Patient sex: M
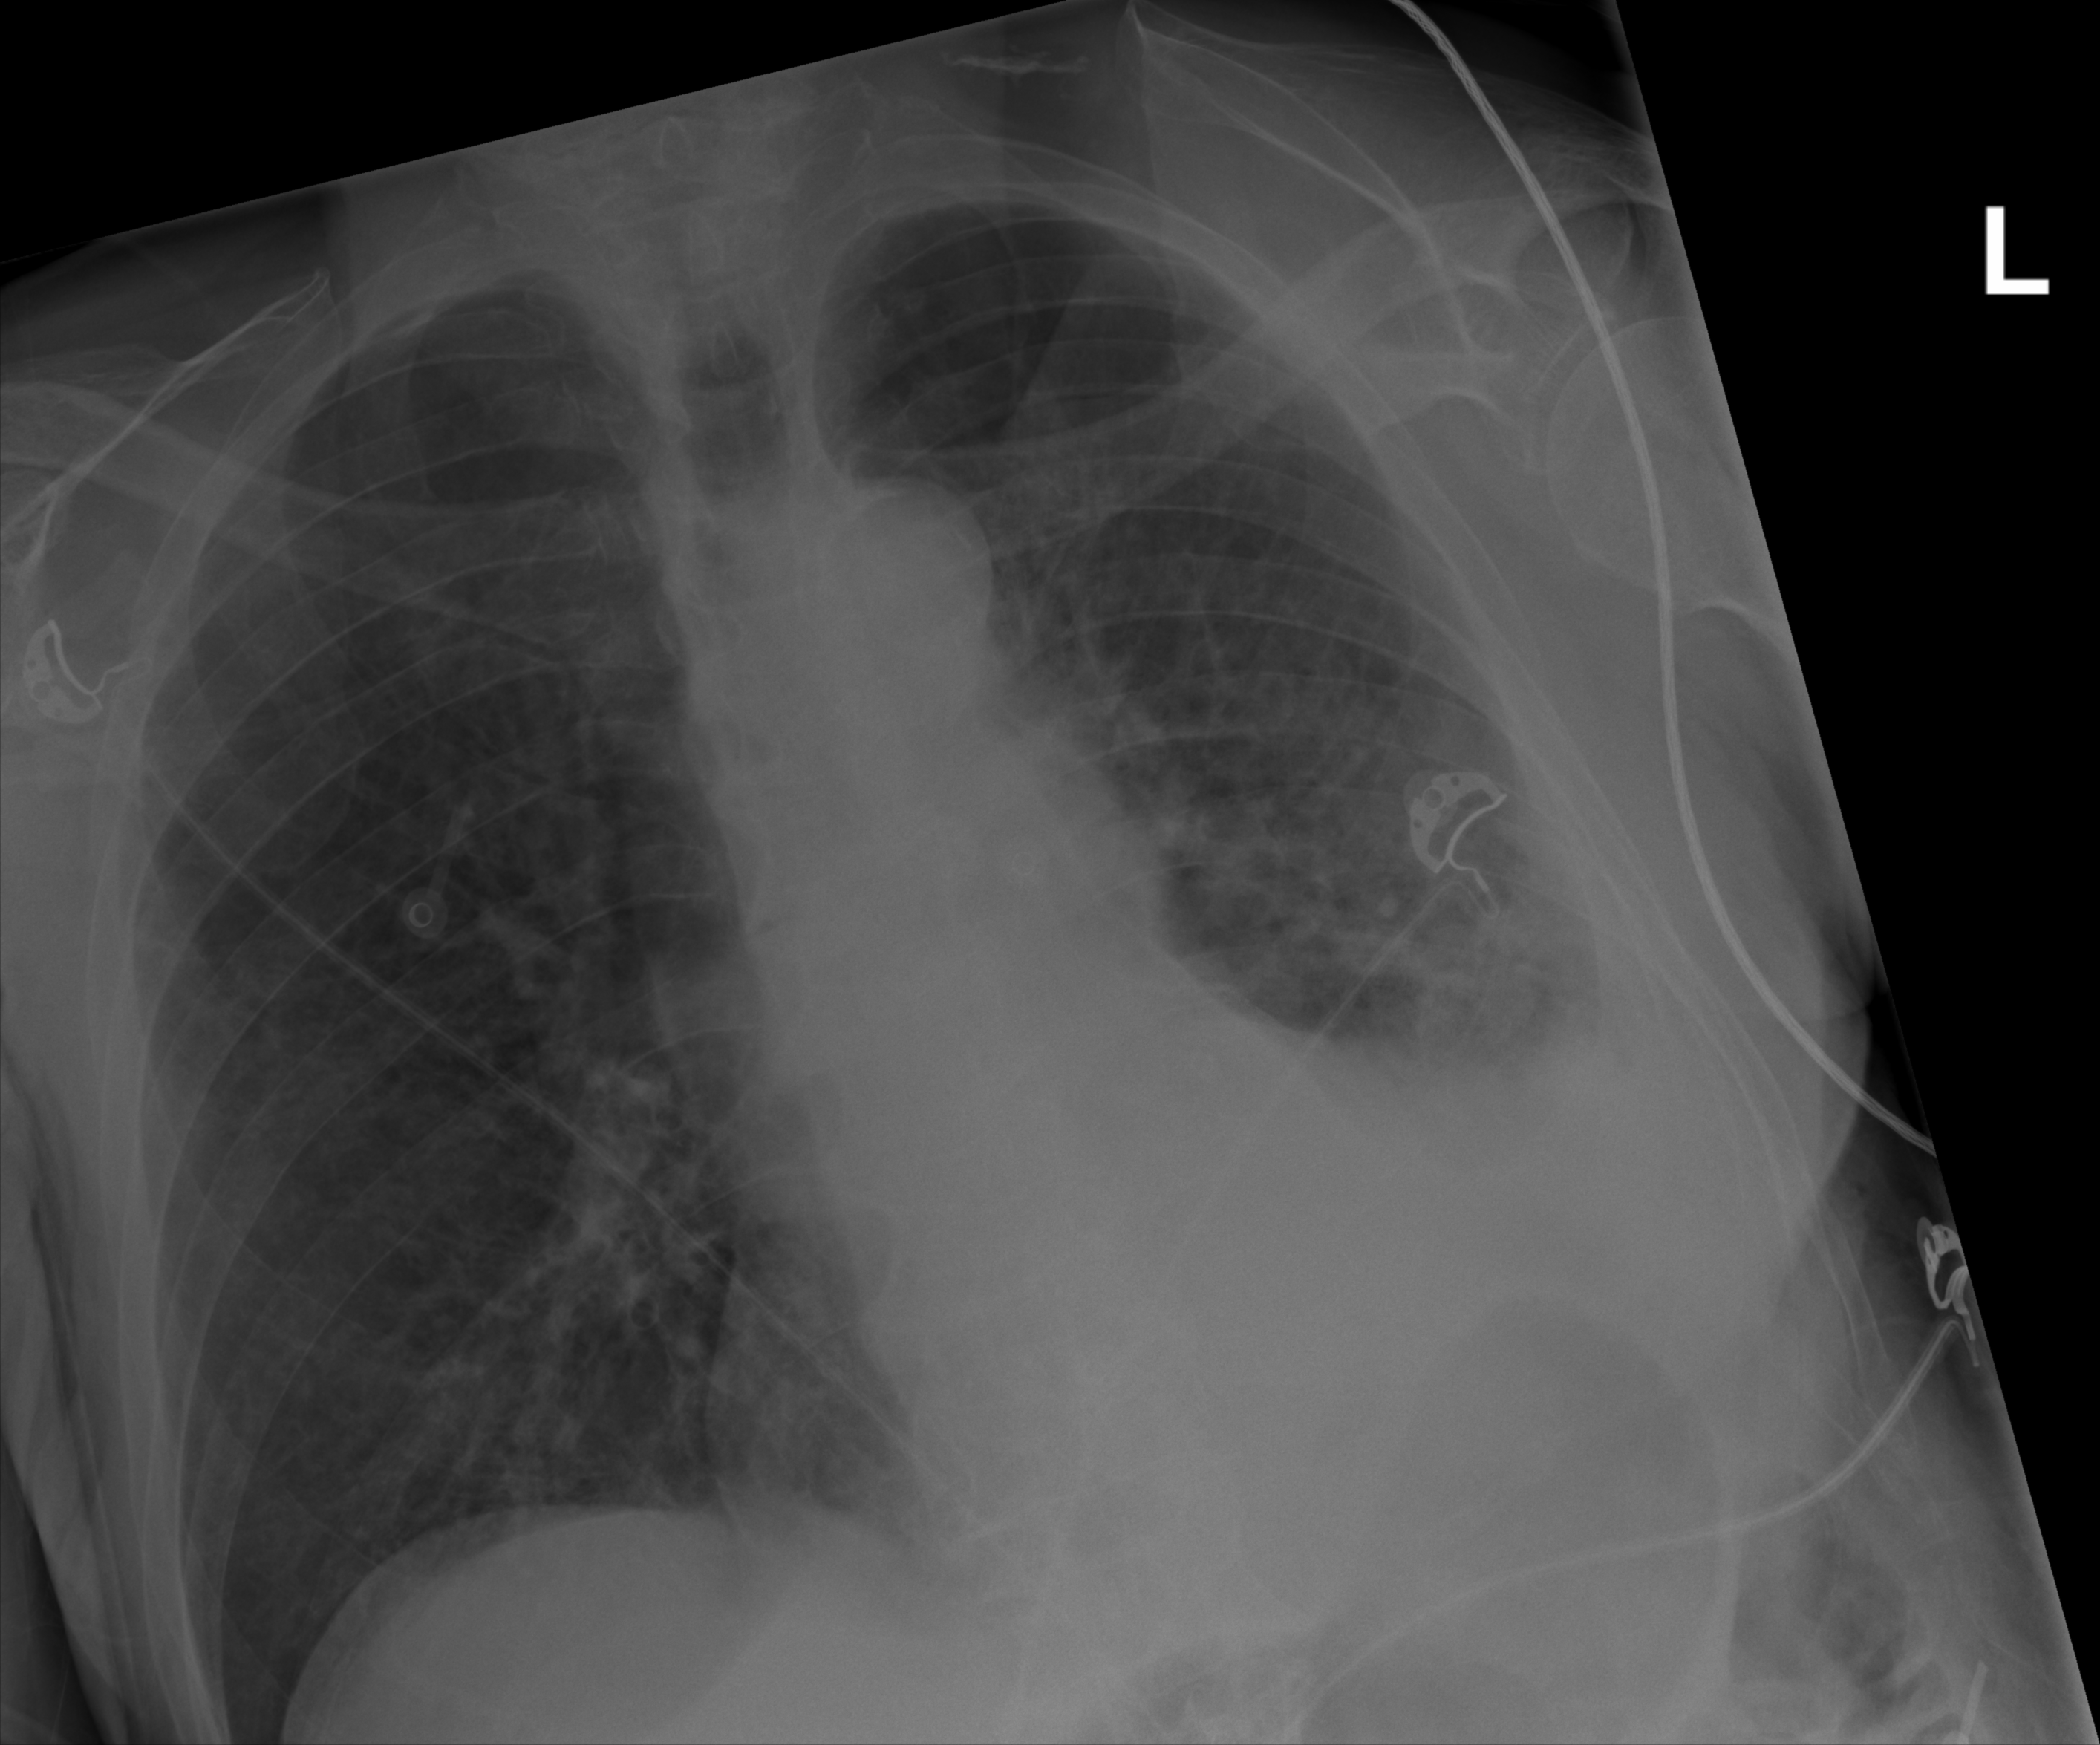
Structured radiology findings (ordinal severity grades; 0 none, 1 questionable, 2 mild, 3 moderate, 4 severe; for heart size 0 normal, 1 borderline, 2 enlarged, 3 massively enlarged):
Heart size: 0
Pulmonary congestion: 0
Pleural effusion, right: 0
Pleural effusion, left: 2
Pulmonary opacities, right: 0
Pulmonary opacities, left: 3
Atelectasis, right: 0
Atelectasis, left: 2